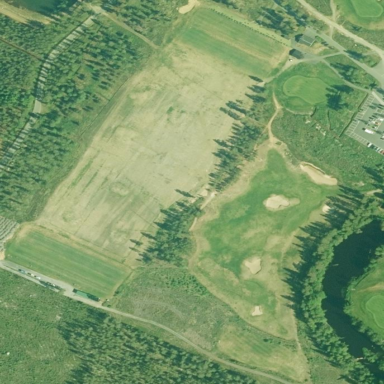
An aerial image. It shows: Golf driving range set on grassy land.